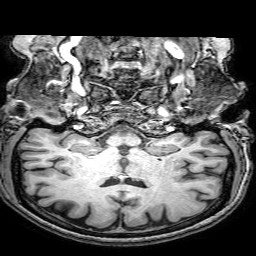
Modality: T1w
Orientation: sagittal
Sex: female
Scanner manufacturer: philips
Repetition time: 0.008266 s
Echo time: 0.00384 s